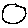
Label: circle